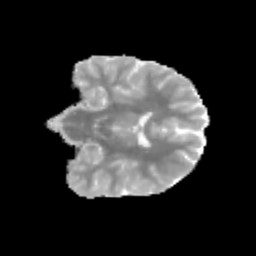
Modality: MD
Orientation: coronal
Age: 11
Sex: male
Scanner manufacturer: siemens
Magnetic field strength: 3 T
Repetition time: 3.8 s
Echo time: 0.07 s